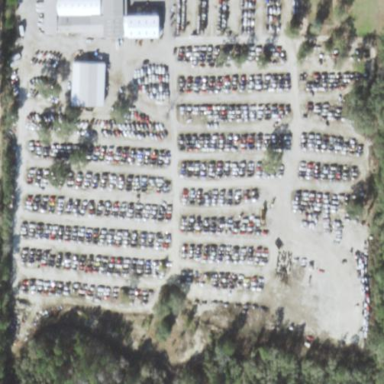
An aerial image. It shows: Scrap yard located in industrial area.